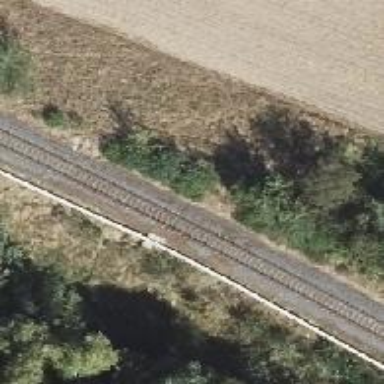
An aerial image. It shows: Railway signal.